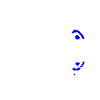
Particle: pion